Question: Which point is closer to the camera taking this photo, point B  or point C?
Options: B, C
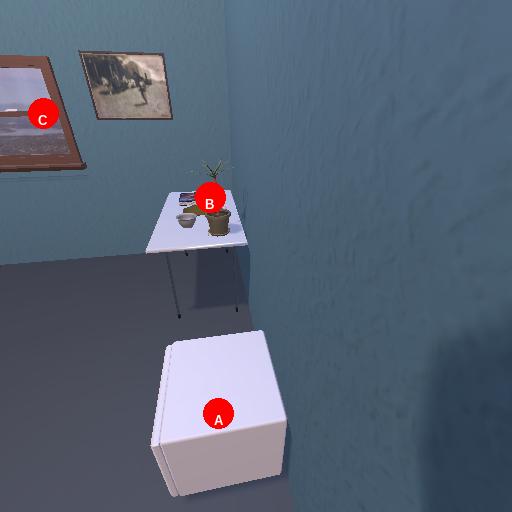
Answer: B